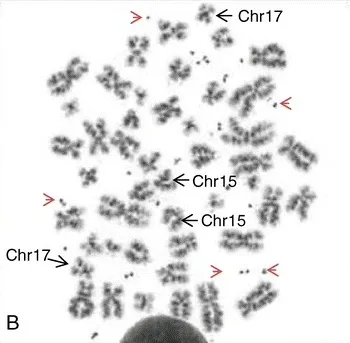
Cytomorphologic and cytogenetic results. (B) A representative metaphase cell demonstrating normal chromosomes 15 and 17, and more than 20 double minutes (red arrowheads).
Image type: pathology (gram)